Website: macys
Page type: customer-info-address
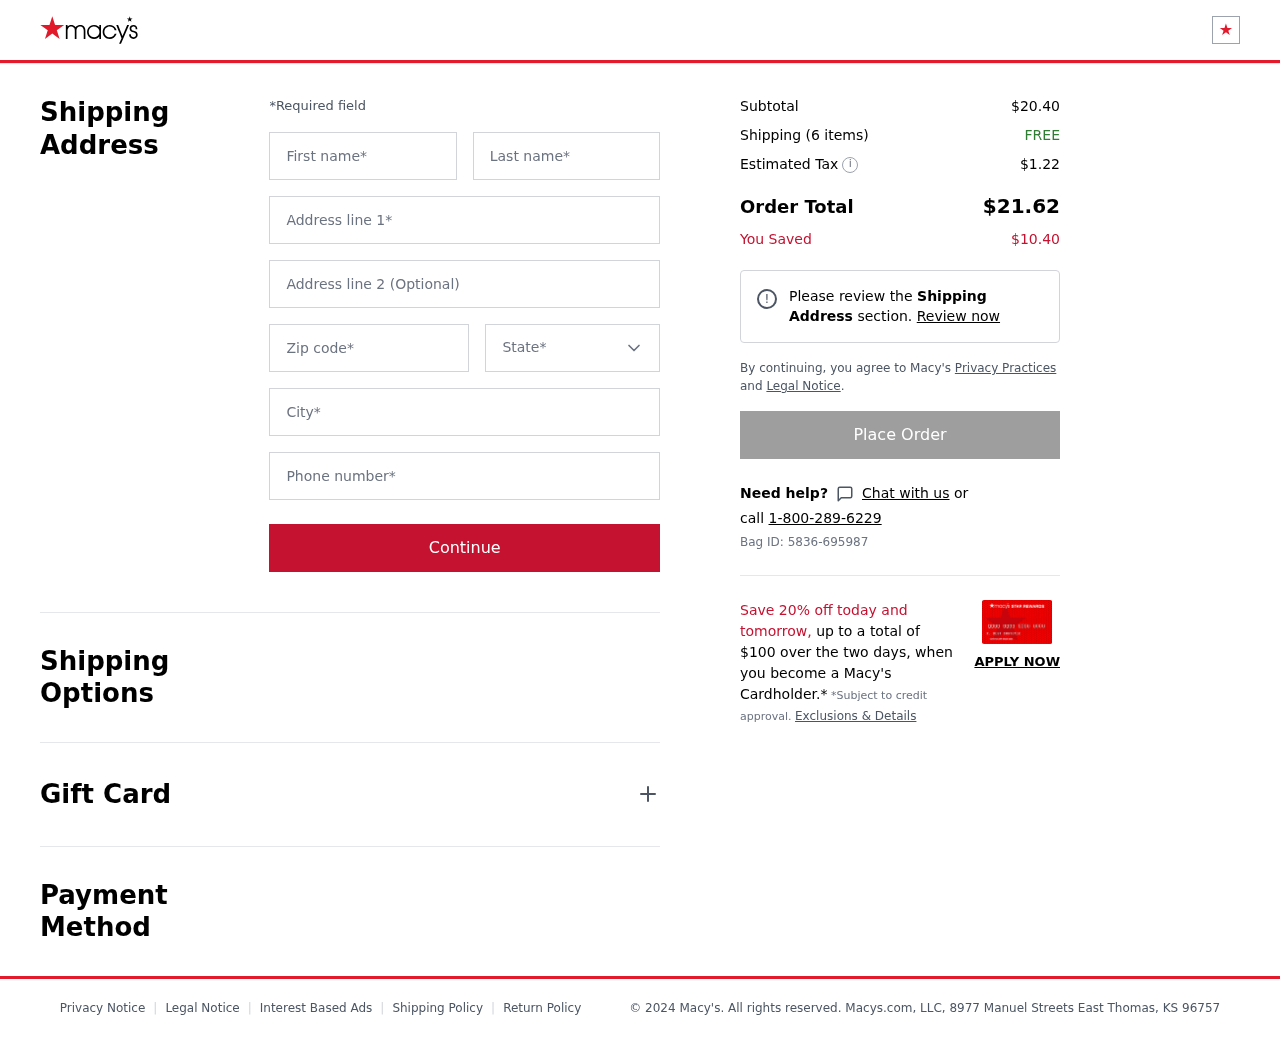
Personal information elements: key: PII_CITY
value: East Thomas
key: PII_FIRSTNAME
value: Tanya
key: PII_LASTNAME
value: Guerrero
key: PII_PHONE
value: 5675311796
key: PII_POSTCODE
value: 96757
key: PII_STATE
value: Kansas
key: PII_STREET
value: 8977 Manuel Streets
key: PII_STREET2
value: Suite 796
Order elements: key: ORDER_SUBTOTAL
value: $20.40
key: ORDER_NUM_ITEMS
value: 6
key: ORDER_SHIPPING_COST
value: FREE
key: ORDER_TAX
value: $1.22
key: ORDER_TOTAL
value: $21.62
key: ORDER_SAVINGS
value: $10.40
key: ORDER_BAG_ID
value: Bag ID: 5836-695987